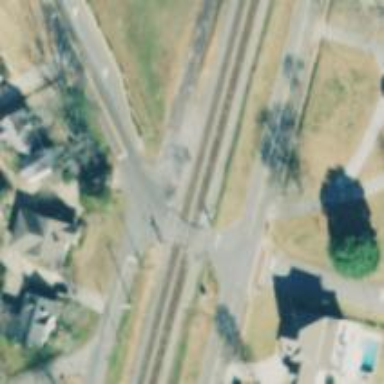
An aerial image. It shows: Railway level crossing.